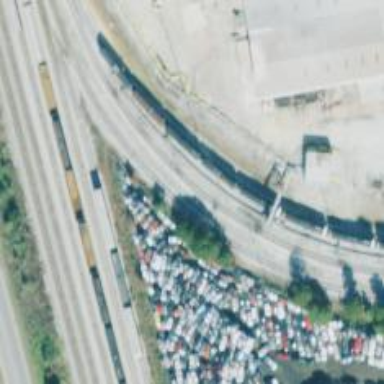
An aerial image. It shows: Rail spur service.